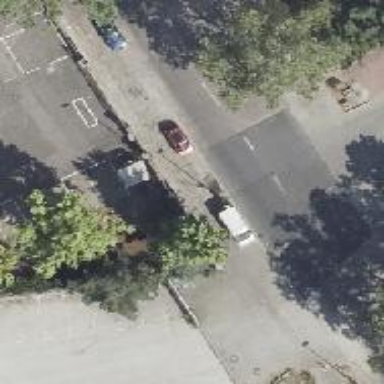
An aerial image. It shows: There is parking obstacle present.